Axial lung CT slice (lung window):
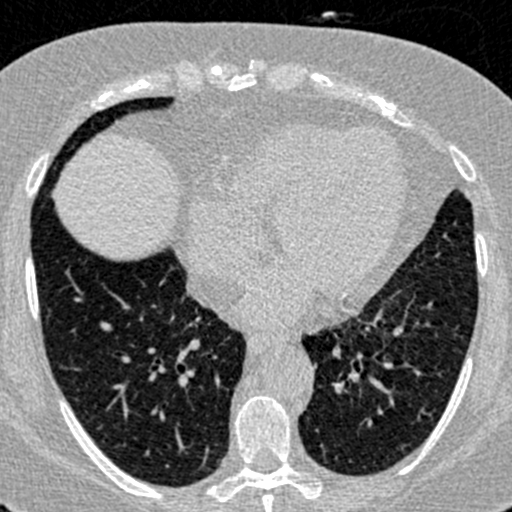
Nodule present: no